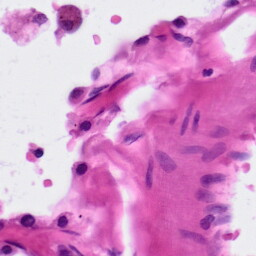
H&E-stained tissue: Lung